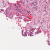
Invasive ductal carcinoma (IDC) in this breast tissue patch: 0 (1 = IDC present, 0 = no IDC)